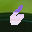
Label: 6